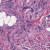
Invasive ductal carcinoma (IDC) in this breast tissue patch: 1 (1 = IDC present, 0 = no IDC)